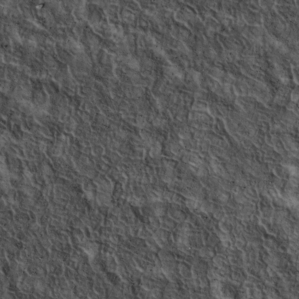
Label: non_frost